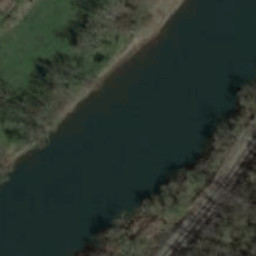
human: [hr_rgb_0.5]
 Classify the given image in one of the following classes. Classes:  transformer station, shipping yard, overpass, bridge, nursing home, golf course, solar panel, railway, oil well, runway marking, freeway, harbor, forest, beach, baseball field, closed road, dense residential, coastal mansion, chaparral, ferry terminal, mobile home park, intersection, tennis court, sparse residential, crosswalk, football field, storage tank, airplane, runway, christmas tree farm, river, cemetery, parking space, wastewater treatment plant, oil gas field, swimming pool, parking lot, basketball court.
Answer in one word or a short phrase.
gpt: river